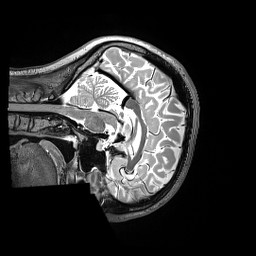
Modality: T2w
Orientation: sagittal